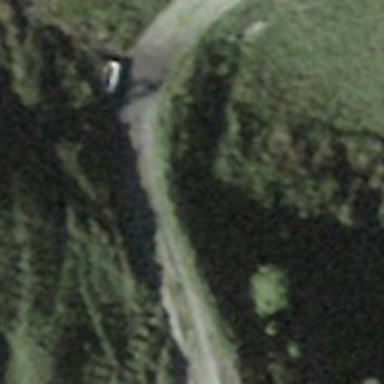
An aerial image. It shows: Culvert tunnel.